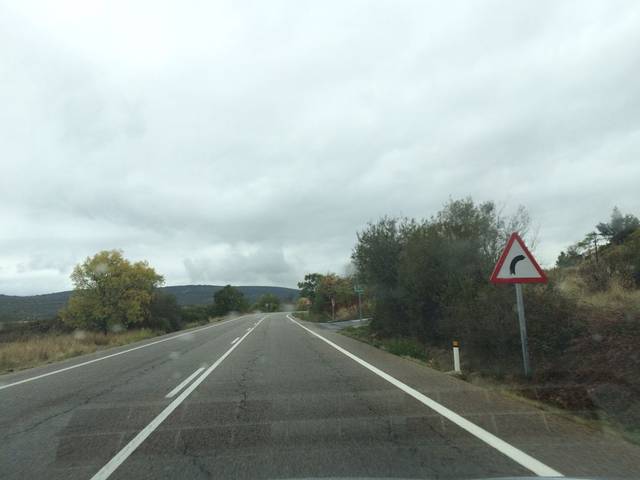
Region: Spain
Coordinates: 40.73, -3.854